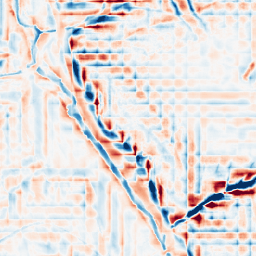
Category: wavelet
Decomposition family: wavelet_dwt
Decomposition parameters: wavelet: db2
level: 4
Upsampling method: linear_exact
Upsampling parameters: scale: 4
Upsampling scale: 4